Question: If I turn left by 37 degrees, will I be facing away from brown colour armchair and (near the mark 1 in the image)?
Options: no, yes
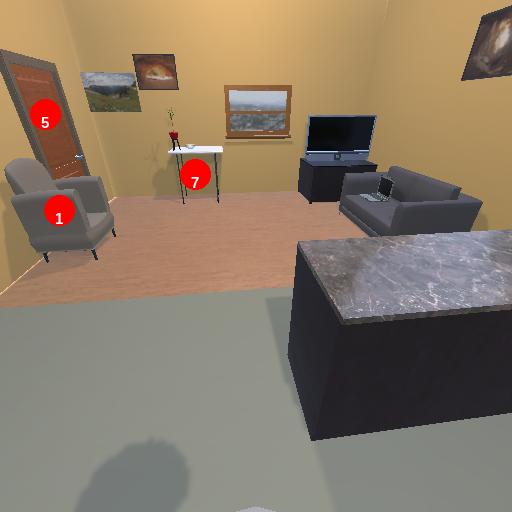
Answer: no